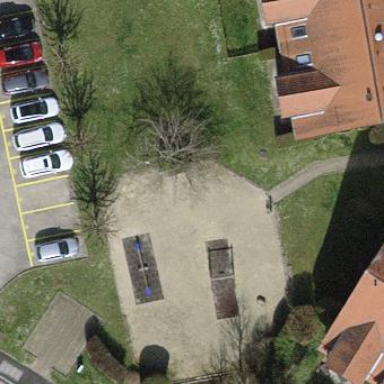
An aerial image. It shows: Playground area for leisure activities on the land.